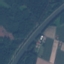
Label: Highway